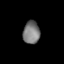
Tissue: lung
Cell type: Endothelial cells
Senescence score: 0.5705
Nuclear area (px): 375
Mean DAPI intensity: 120.971